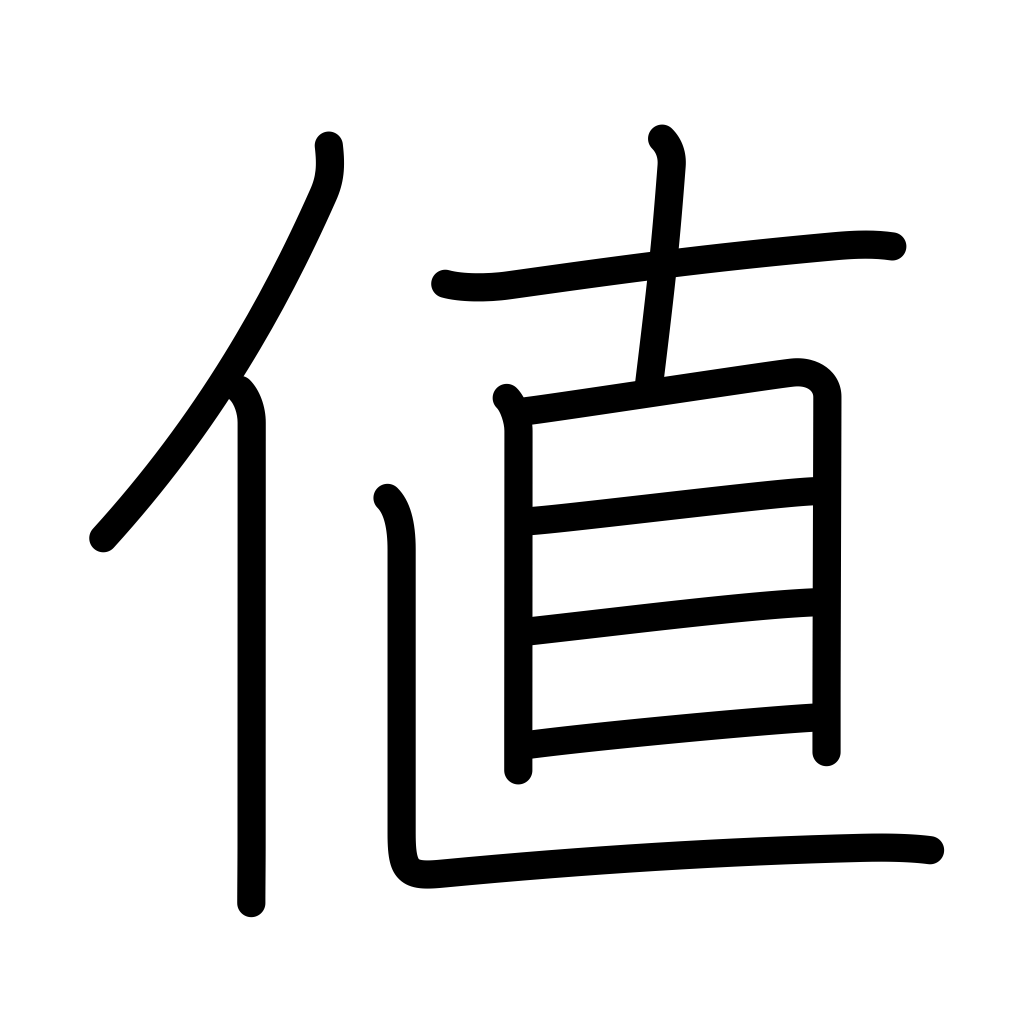
Meaning: price, cost, value